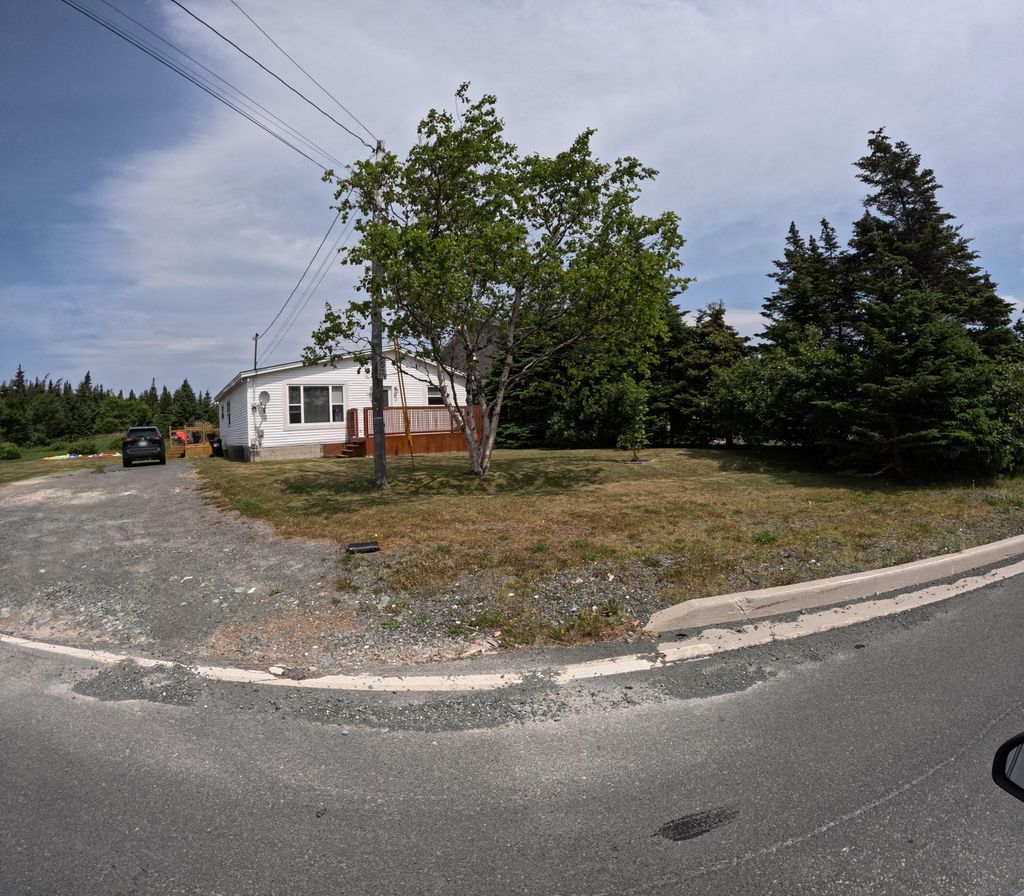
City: st_johns